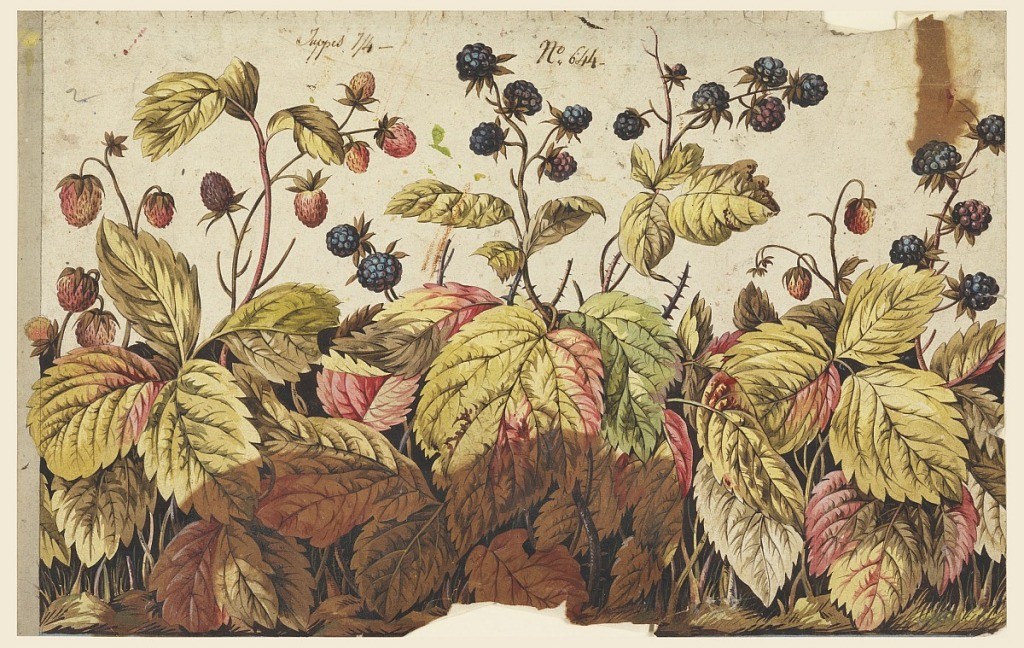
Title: Design for a Printed Border
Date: ca. 1790
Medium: Pen and black ink, brush and gouache on paper
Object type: Drawing
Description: Strawberries and blackberries with big leaves growing from bottom. Blue lower edge, gray margin at left.